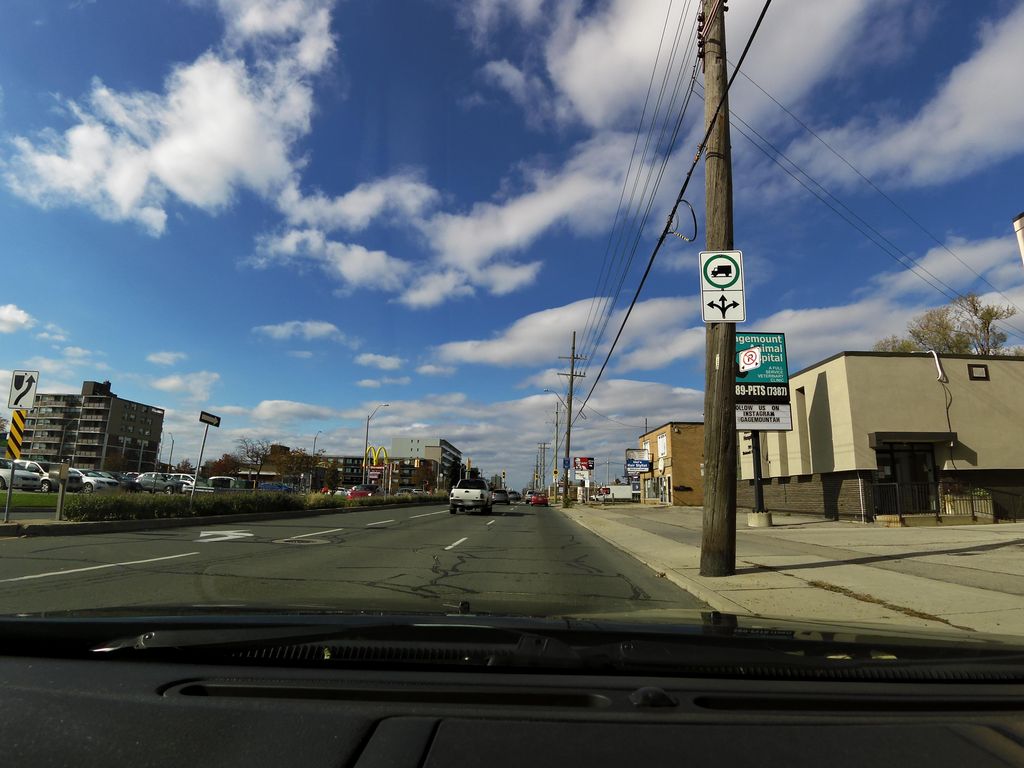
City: hamilton